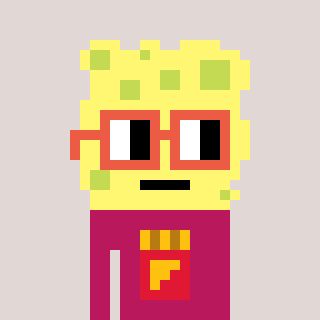
a pixel art character with square orange glasses, a sponge-shaped head and a darkpink-colored body on a warm background